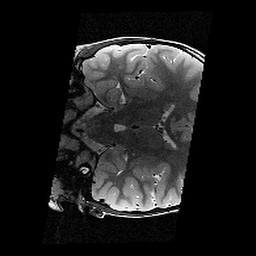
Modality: T2w
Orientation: coronal
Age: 9
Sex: male
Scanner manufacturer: siemens
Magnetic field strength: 3 T
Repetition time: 9.23 s
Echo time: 0.067 s